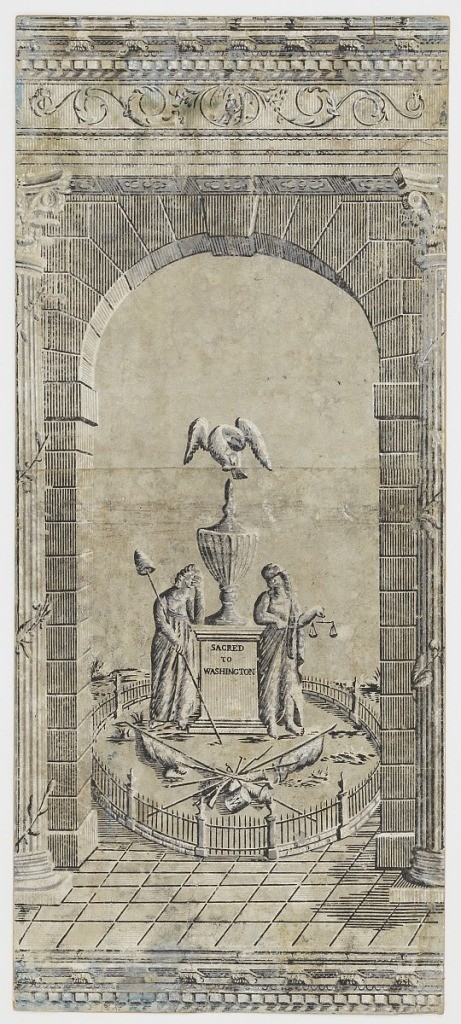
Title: Sacred to Washington
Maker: Ebenezer Clough
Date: ca. 1800
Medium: Block printed on handmade paper
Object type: Sidewall
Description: Pillar and arch design featuring monument to George Washington. Rounded arch flanked by Corinthian columns supporting ornate architrave. In opening, a fenced-in altar with inscription "Sacred to Washington", surmounted by urn and eagle, and flanked by mourning figures of Liberty and Justice. In front, trophies of war including arms, drum and flags. Printed in grisaille on originally blue, now gray ground.